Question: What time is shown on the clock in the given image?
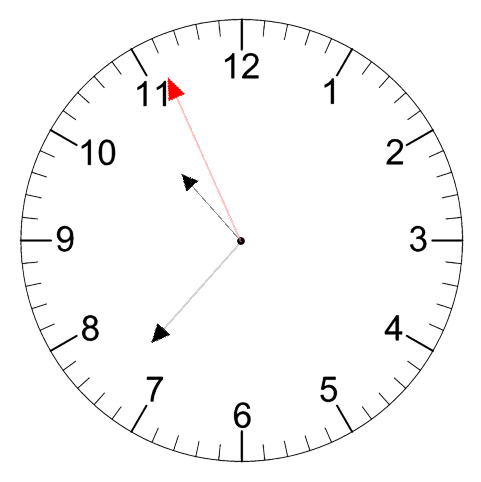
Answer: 10:36:56